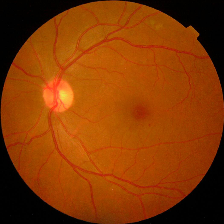
Diabetic retinopathy grade: No DR